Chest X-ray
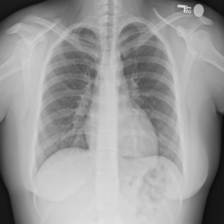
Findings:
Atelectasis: positive
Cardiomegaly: negative
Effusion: negative
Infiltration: negative
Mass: negative
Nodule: negative
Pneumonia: negative
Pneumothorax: negative
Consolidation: negative
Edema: negative
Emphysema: negative
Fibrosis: negative
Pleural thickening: negative
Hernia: negative